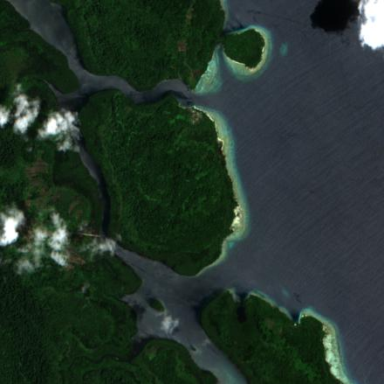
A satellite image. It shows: Island with natural coastline.